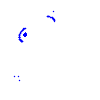
Particle: proton